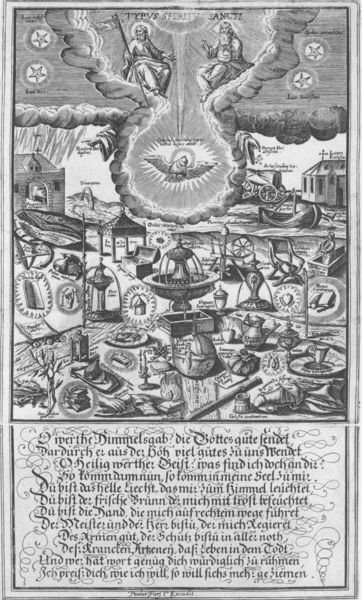
Titel: TYPVS SPIRITVS SANCTI
Künstler: Anton Wierix
Standort: Wolfenbüttel
Institution: Herzog August Bibliothek
Schlagwörter: dunkel, gott, himmel, vogel, wasser, weiß, wolken, sitzen, stadt, grau, hell, schwarz, zeichnung, gebäude, haus, hochformat, bibel, rahmen, taube, kirche, vater, boot, brunnen, kreis, engel, schrift, papier, grafik, graphik, linien, weis, speichen, rad, könig, thron, deutsch, becher, tusche, truhe, gefäß, buch, kreuz, religion, stern, strahlen, druck, sterne, schraffur, radierung, stich, seite, illustration, schwarzweiß, text, zeitung, buchstaben, kreise, gebet, kranz, gefässe, schnörkel, heiligenschein, kreuze, nimbus, hellgrau, christus, jesus, jesus christus, blitz, jüngstes gericht, mittelalter, gedicht, kapelle, erscheinung, baldachin, heiliger, herz, königin, heilige, zeilen, maria, kupferstich, gloriole, aufnahme, christentum, sohn, symbole, spinnrad, geist, blase, gegenstände, gottesmutter, weltkugel, latein, lateinisch, tect, himml, christ, schwary, heiliger geist, gottvater, buchmalerei, flugschrift, druckschrift, reichsapfel, vers, hl geist, friedenstaube, friendenstaube, gewusel, heilieger geist, hergott, trinität, hl. geist, vulva, taupe, alchemie, artefakte, magica, pentakel, schwarx, glsobus, deutch, wseiolken